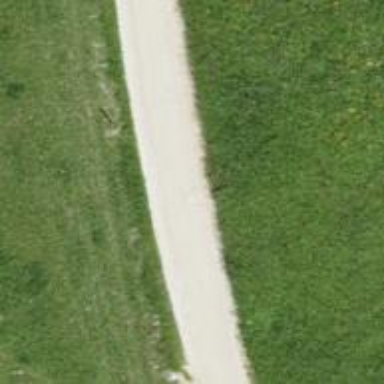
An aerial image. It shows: Track with fine gravel surface. The track is suitable for cycling and is categorized as grade2.